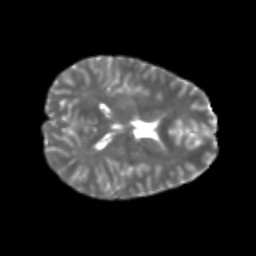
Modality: T2w
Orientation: axial
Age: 24
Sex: male
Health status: healthy
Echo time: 0.074 s